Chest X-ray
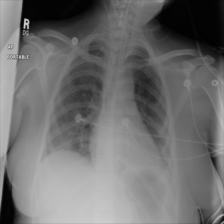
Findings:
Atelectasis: negative
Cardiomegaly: negative
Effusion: negative
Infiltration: positive
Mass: negative
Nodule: negative
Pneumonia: negative
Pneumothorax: negative
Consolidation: negative
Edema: negative
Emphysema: negative
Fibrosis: negative
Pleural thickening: negative
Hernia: negative